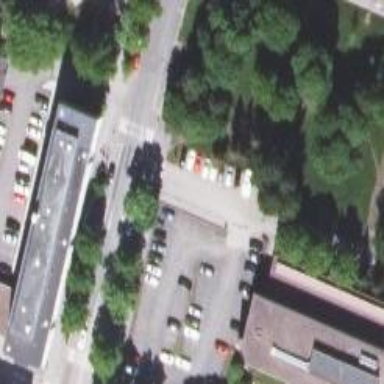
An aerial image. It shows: Parking area with surface.